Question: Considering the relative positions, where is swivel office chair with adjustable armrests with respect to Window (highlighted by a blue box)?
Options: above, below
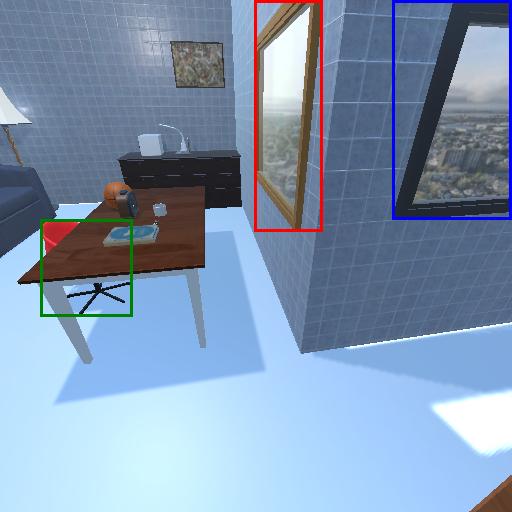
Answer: above